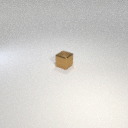
small brown metal cube